Question: I know what the solid ones are: I created them myself. What about the gray ones? Implicit, maybe via size-to-fit? The gray height conflicts with the solid height. Where do the gray ones come from?

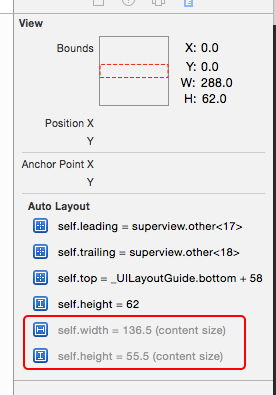
Answer: You are inspecting an object such as a label that has an intrinsic content size. The intrinsic content size generates height and width constraints; that's what intrinsic content size . The constraints in gray are showing you the constraints that the intrinsic content size generates. If you just at them, you can that: they say "content size"!
They are in gray because they are overridden by your explicit constraints (they have a lower priority). But they are still there, and if you were not overriding them, they would take effect (and they would not be gray).